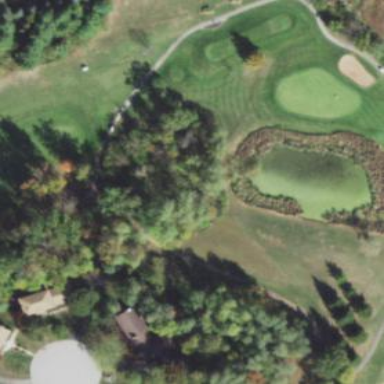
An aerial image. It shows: Water hazard in golf course. The hazard is natural water feature.